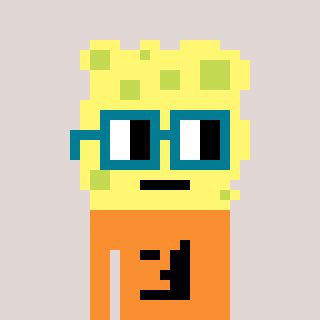
a pixel art character with square dark green glasses, a sponge-shaped head and a orange-colored body on a warm background